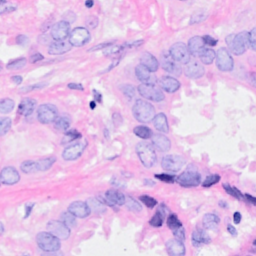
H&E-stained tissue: Breast